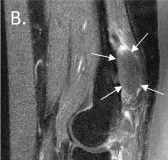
Contrast-enhanced T1-weighted MR images of desmoid tumor before and after MR-HIFU treatment. (B) Non-enhancing ablation zone immediately after treatment (arrows) with NPV ratio of 95.
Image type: radiology (mri)